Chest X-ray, PA view. Patient: 45 years old, sex M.
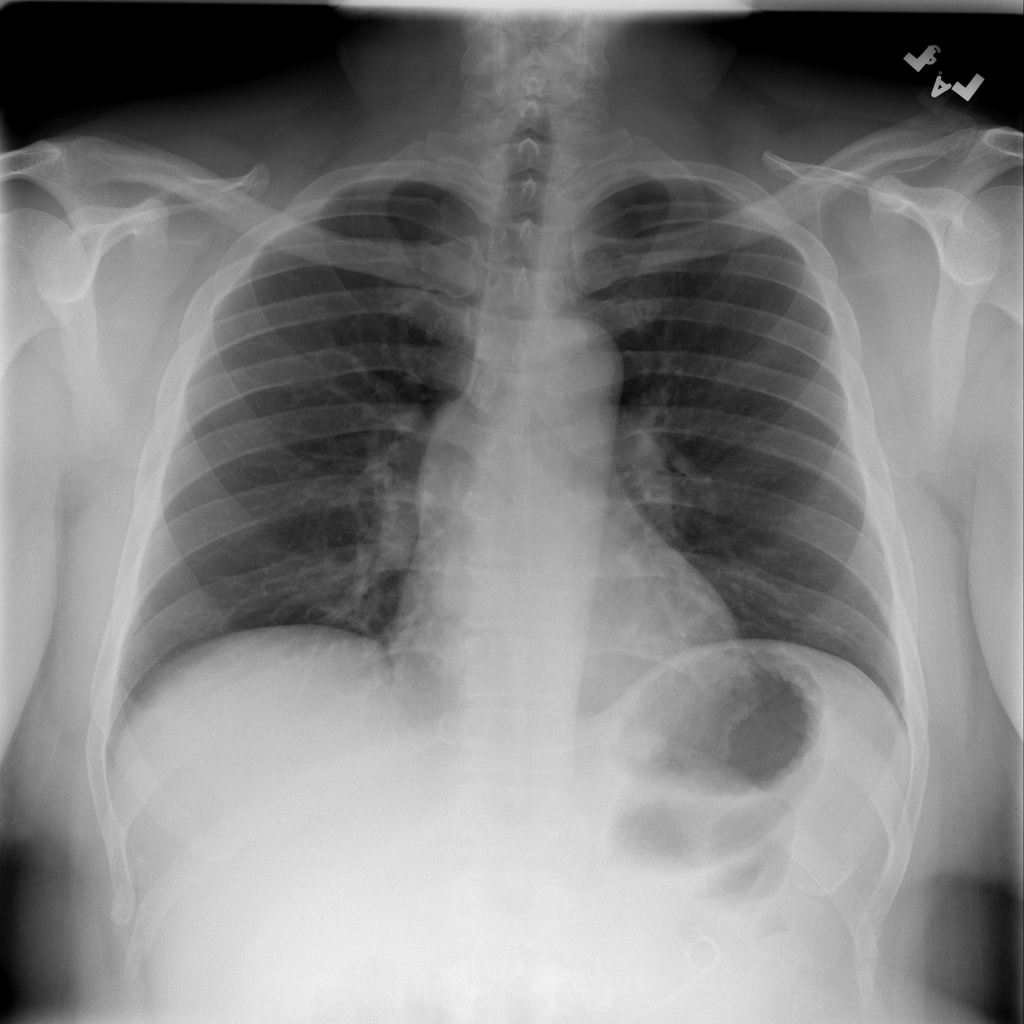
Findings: No Finding